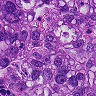
Metastatic tissue present: yes